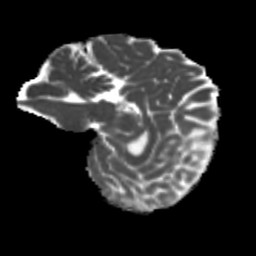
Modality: MD
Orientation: sagittal
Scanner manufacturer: siemens
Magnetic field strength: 3 T
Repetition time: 4 s
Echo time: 0.0594 s